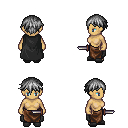
a pixel art fantasy rpg character, female body template, human, tanned skin, black cape, robe skirt, gray short bangs hairstyle, gray slippers, dagger, four views (front, back, left, right), 2x2 character sprite sheet, small pixel art, hard edges, no anti-aliasing